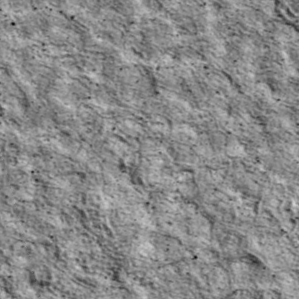
Label: non_frost